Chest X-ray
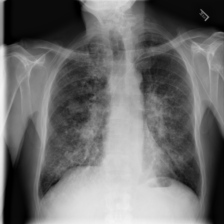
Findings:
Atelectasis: negative
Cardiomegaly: negative
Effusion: negative
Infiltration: negative
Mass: negative
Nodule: positive
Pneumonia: negative
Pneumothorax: negative
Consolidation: negative
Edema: negative
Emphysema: negative
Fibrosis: negative
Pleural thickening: negative
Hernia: negative